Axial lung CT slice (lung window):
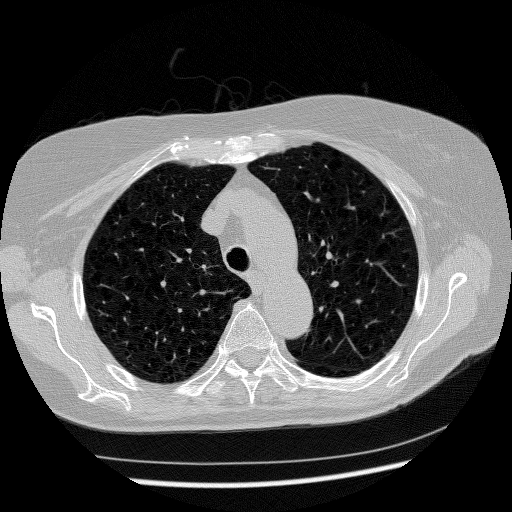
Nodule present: no